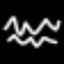
Label: squiggle